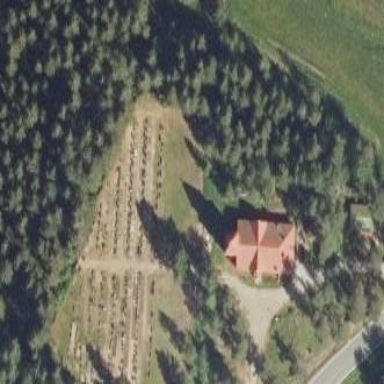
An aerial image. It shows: Cemetery.